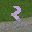
Label: 3